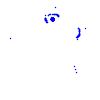
Particle: electron